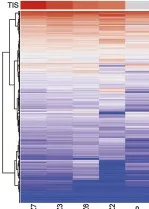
(B) Clustering analysis of 770 gene expressions.
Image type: pathology (immunostaining)